Question: At each time, any colored ball can be exchanged with the white ball. How many such exchanges are needed at least to make all the red balls arranged in front of the green balls (white ball positions are arbitrary)?
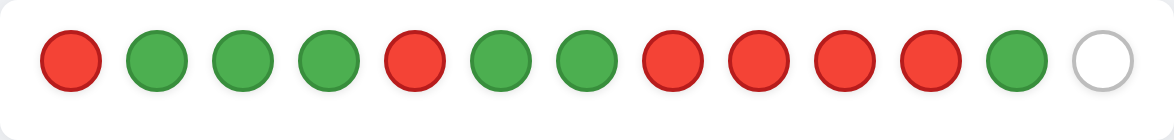
Answer: 8